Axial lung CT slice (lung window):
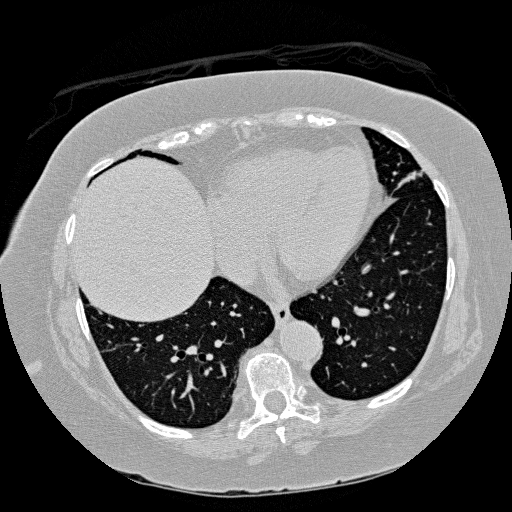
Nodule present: no